Interaction volume radius: 10 \u00c5
Interaction volume height: 20 \u00c5
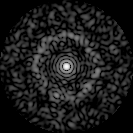
Disorder parameter: 0.8618